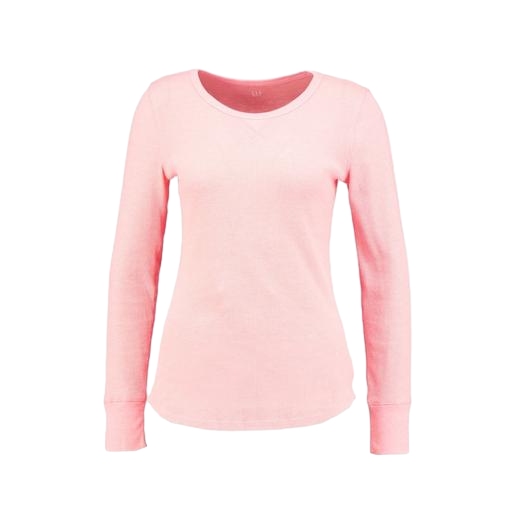
pink long-sleeve round-neck tee, pink long-sleeve t-shirt, pink long sleeve slub tee, white background